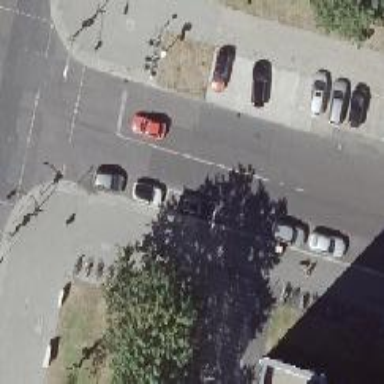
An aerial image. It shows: Parking lane.